I will show an image sequence of human cooking. I have annotated the images with numbered circles. Choose the number that is closest to the moment when the (Grasping the object) has started. You are a five-time world champion in this game. Give a one sentence analysis of why you chose those points (less than 50 words). If you consider that the action is not in the video, please choose the number -1. Provide your answer at the end in a json file of this format: {"points": []}
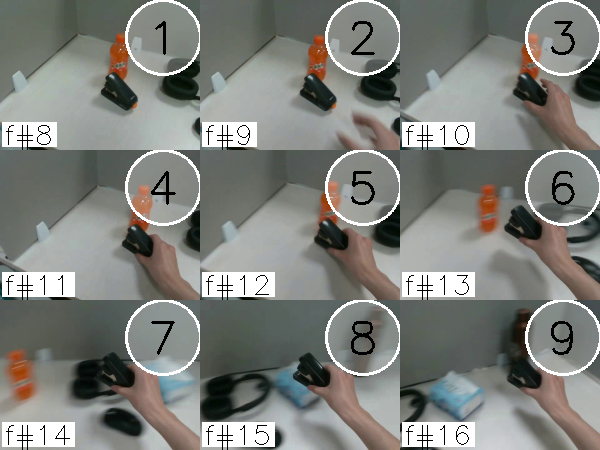
Frame 4 shows the clearest moment of hand-object contact.
{"points": [4]}